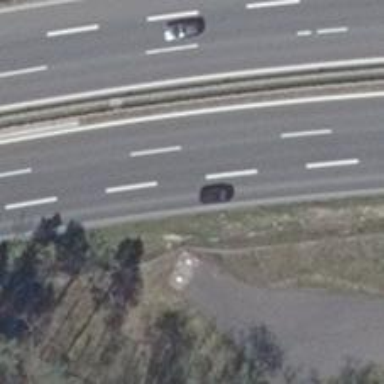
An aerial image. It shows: Asphalt motorroad with trunk classification.